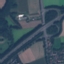
Label: Highway